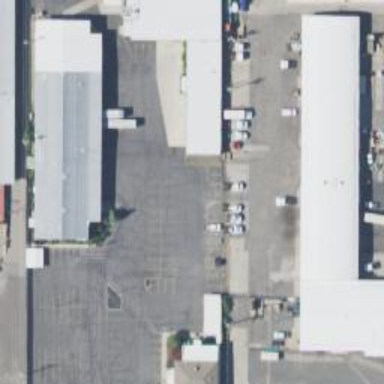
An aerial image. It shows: Industrial building.